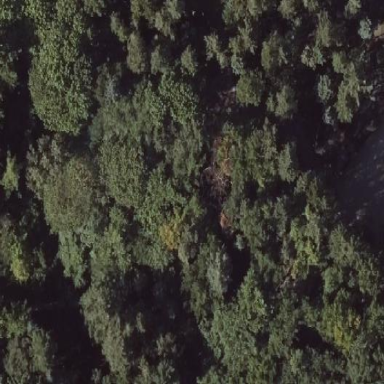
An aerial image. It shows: Mixed woodland with various types of leaves.